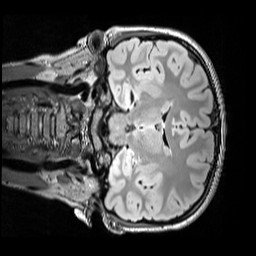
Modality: FLAIR
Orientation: coronal
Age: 12
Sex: male
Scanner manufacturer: siemens
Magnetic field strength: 3 T
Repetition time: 5 s
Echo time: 0.388 s